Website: apple
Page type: billing-address
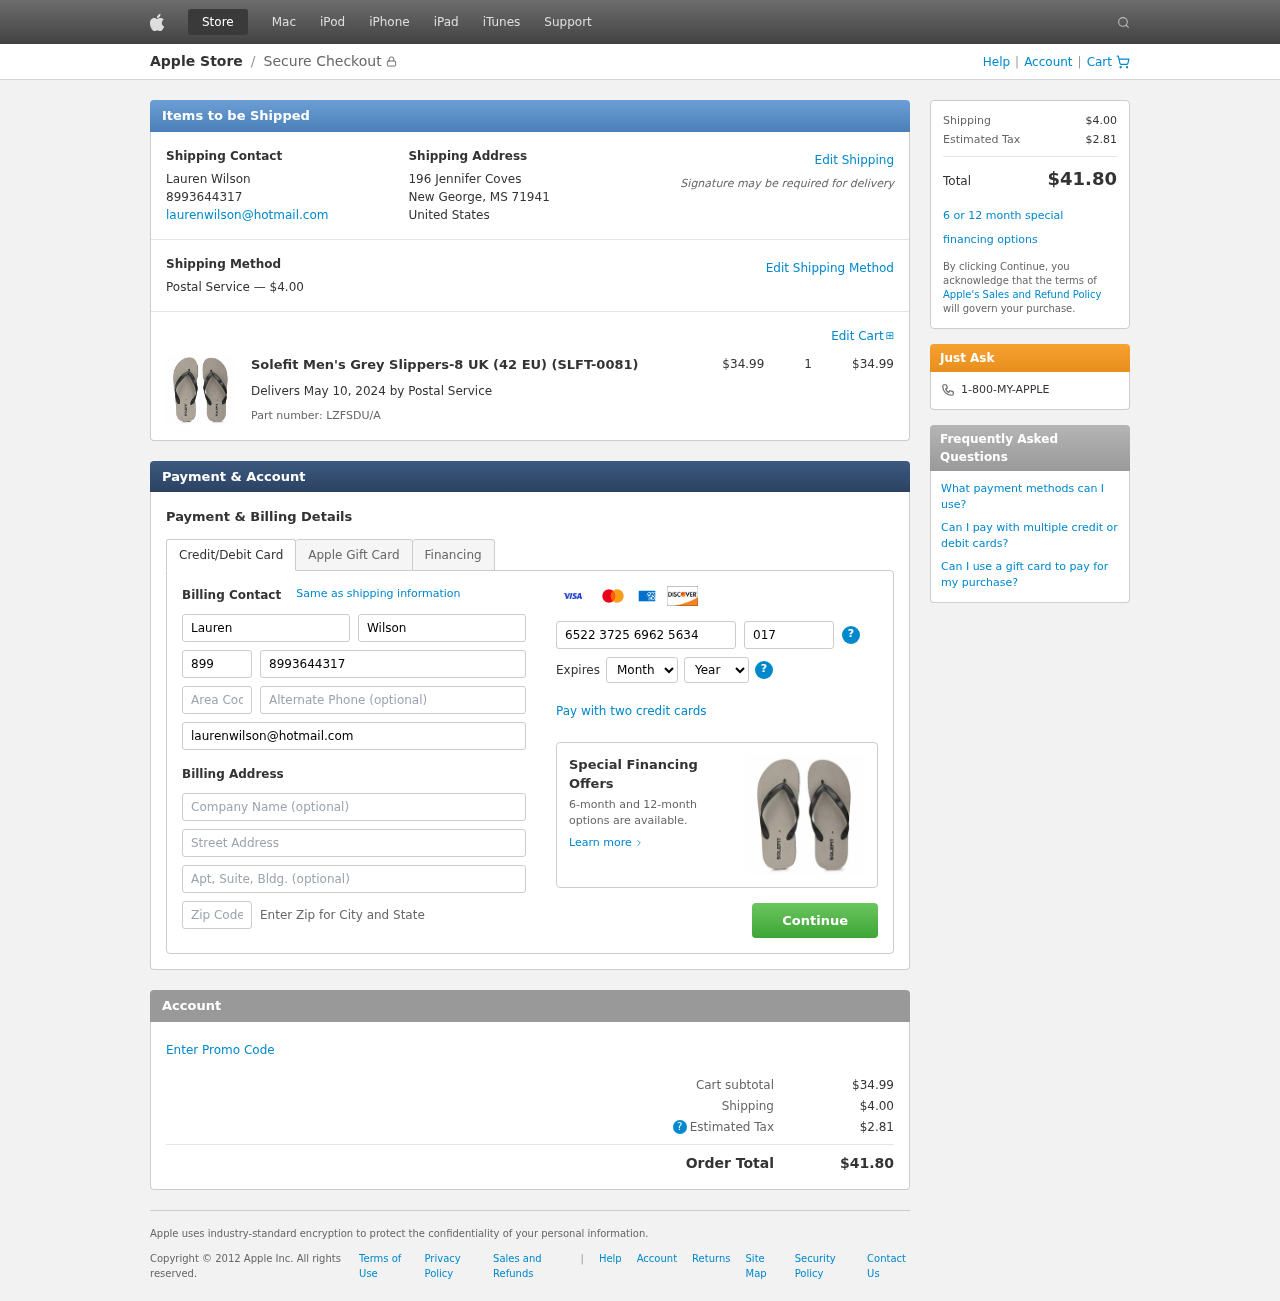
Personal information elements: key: PII_CARD_CVV
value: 017
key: PII_CARD_EXPIRY_MONTH
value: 01
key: PII_CARD_EXPIRY_YEAR
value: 29
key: PII_CARD_NUMBER
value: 6522 3725 6962 5634
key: PII_CITY_STATE_ZIP
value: New George, MS 71941
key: PII_COUNTRY
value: United States
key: PII_EMAIL
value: laurenwilson@hotmail.com
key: PII_FIRSTNAME
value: Lauren
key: PII_FULLNAME
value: Lauren Wilson
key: PII_LASTNAME
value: Wilson
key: PII_PHONE
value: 8993644317
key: PII_PHONE_AREA
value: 899
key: PII_STREET
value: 196 Jennifer Coves
Product elements: key: PRODUCT1_NAME
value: Solefit Men's Grey Slippers-8 UK (42 EU) (SLFT-0081)
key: PRODUCT1_PRICE
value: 34.99
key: PRODUCT1_QUANTITY
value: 1
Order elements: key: ORDER_SHIPPING_COST
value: $4.00
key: ORDER_SUBTOTAL
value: $34.99
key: ORDER_DELIVERY_DATE
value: May 10, 2024
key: ORDER_PART_NUMBER
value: LZFSDU/A
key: ORDER_TAX
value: $2.81
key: ORDER_TOTAL
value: $41.80